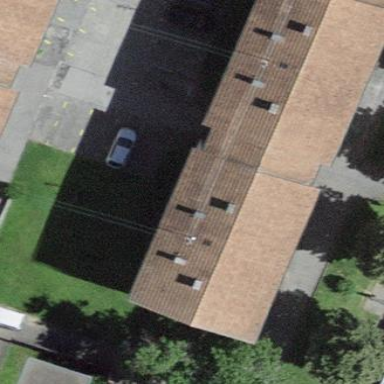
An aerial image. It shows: View of apartment building.